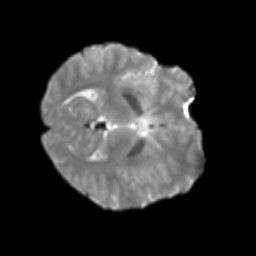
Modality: T2w
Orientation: axial
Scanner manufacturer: siemens
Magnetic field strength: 3 T
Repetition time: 4 s
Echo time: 0.0594 s